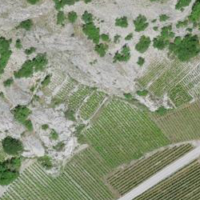
EUNIS habitat code: 40
Species observed at this site:
Emberiza cia
Phoenicurus ochruros
Tichodroma muraria
Passer montanus